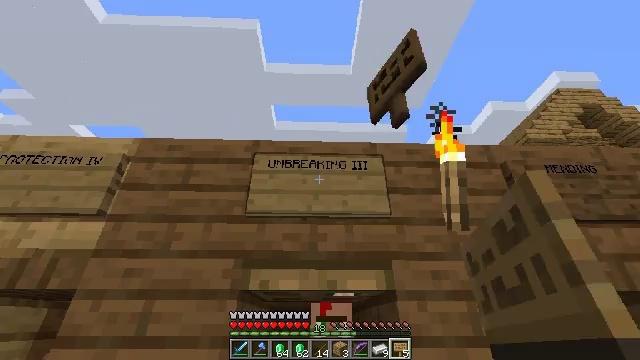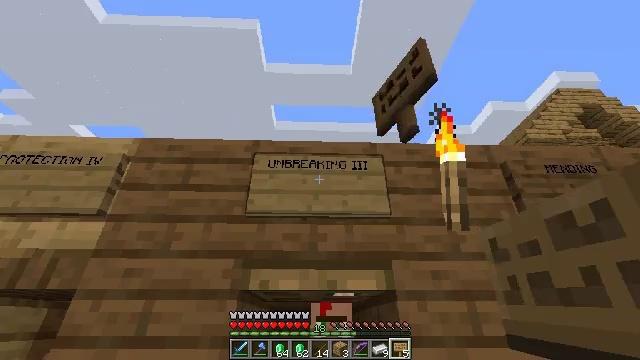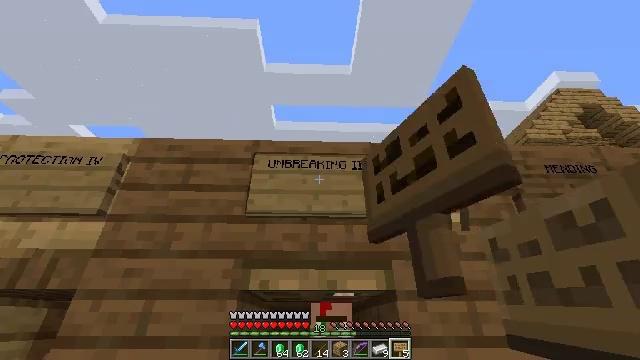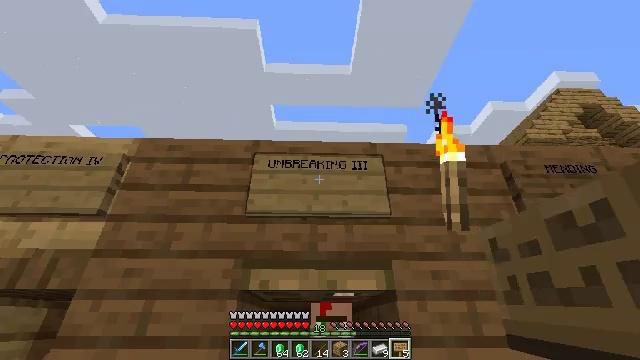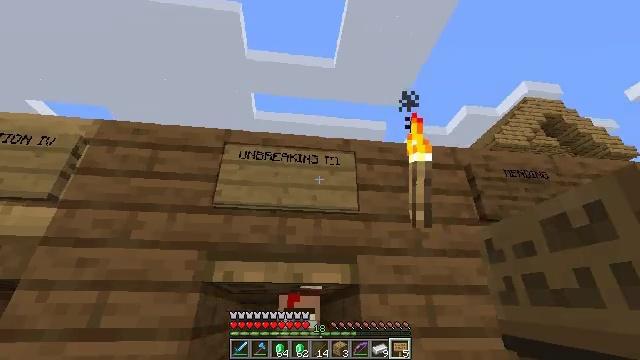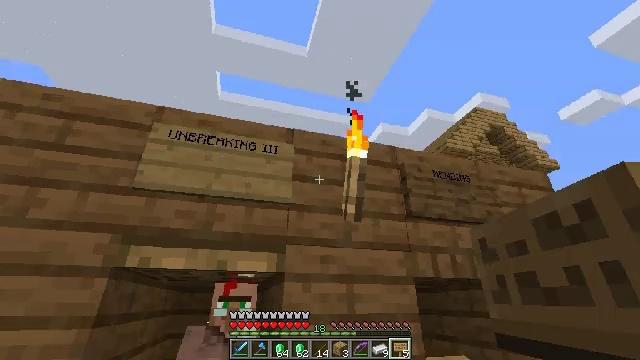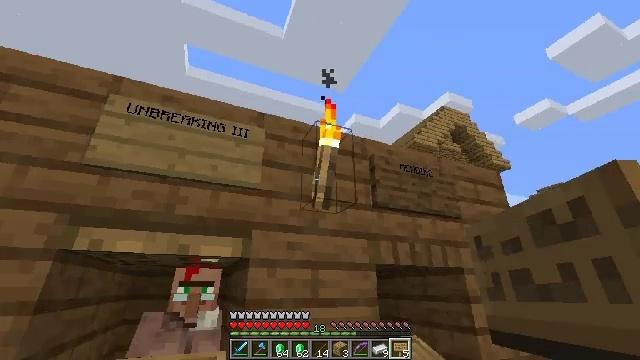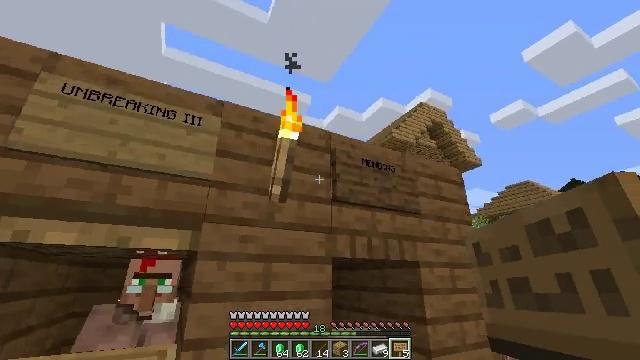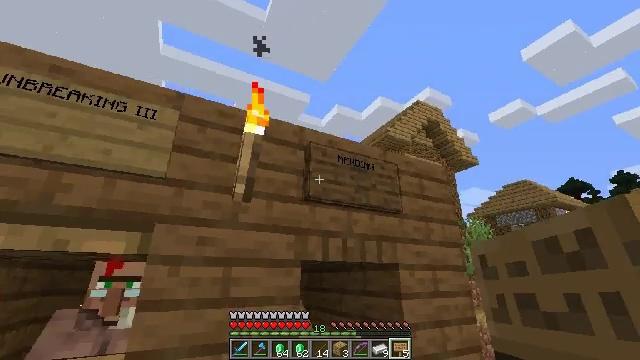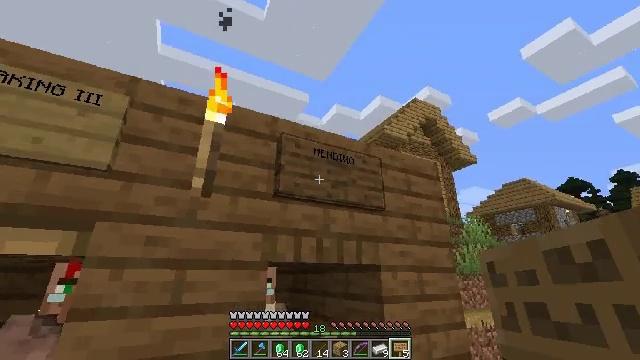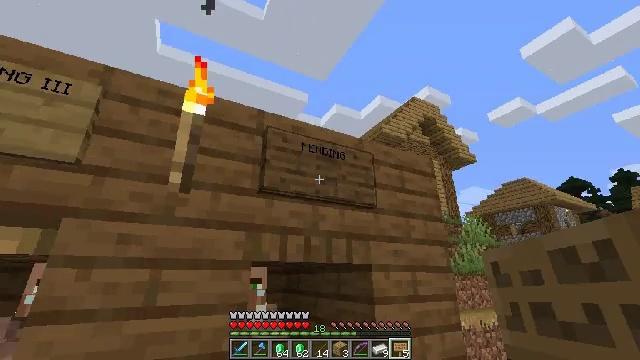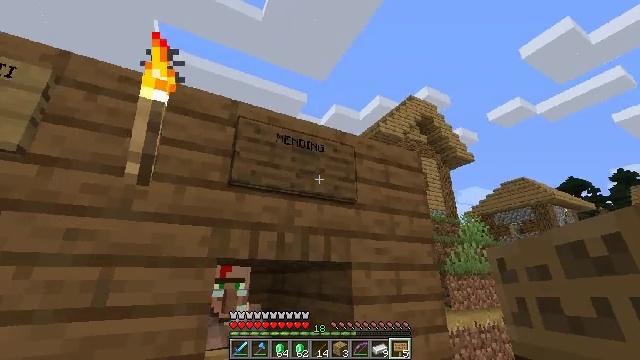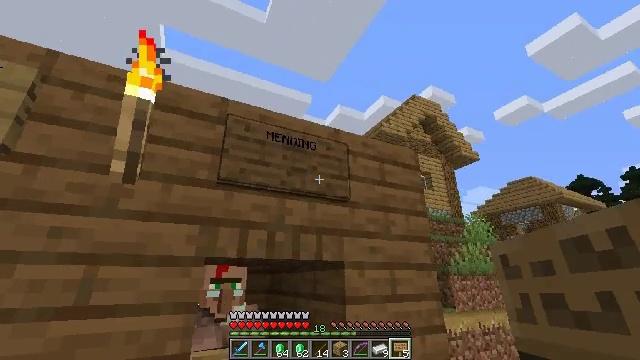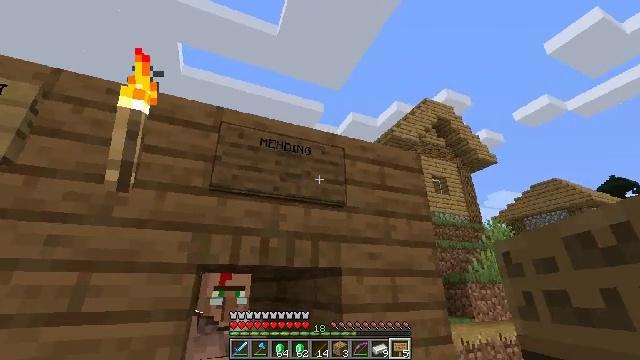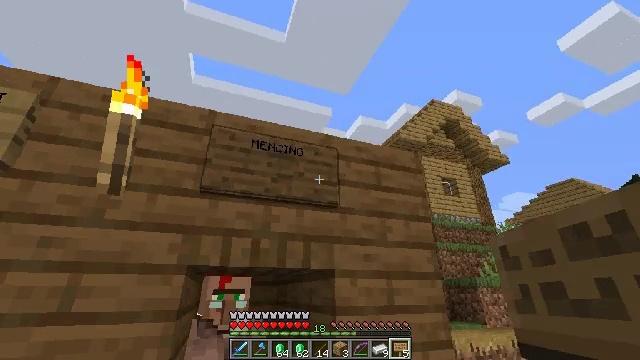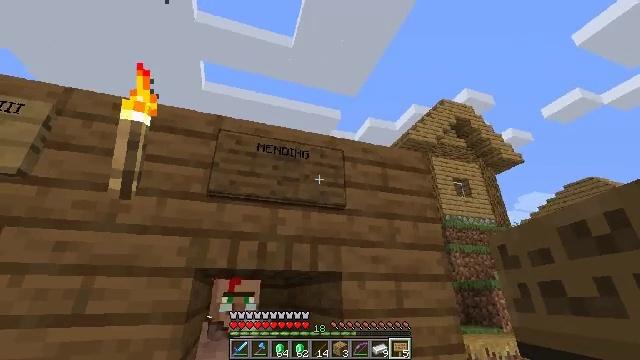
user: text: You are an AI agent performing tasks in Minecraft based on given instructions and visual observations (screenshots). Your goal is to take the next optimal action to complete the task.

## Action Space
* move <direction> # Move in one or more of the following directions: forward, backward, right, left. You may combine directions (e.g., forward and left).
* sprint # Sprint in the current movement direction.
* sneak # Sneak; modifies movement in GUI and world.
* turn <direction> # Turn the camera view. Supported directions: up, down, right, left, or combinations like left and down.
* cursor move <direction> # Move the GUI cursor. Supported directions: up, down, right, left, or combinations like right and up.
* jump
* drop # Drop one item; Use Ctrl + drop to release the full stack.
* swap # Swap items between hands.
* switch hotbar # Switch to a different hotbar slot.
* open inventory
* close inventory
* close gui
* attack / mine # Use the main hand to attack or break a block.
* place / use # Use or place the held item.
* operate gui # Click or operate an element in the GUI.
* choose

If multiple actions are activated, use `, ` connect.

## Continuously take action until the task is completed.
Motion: motion action
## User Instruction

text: Attack the spruce wall sign to remove it.
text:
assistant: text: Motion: no_op
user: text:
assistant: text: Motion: no_op
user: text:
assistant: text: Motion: no_op
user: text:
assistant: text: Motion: move right, turn right and down
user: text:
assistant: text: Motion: move right, turn right and down
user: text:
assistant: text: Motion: move right, turn right and down
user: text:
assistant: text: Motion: move forward and move right, turn right and down
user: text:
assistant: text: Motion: move forward and move right
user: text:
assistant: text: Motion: move forward and move right
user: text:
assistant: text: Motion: move forward and move right
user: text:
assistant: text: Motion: move right
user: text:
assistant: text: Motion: move right, turn left
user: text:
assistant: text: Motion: turn left and up
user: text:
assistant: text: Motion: turn left
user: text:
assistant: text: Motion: turn left
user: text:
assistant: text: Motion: no_op
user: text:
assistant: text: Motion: attack / mine
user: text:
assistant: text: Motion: turn left, attack / mine
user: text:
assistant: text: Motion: turn left, attack / mine
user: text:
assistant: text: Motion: turn left, attack / mine
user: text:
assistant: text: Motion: attack / mine
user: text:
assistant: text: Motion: attack / mine
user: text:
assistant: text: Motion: attack / mine
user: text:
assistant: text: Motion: attack / mine
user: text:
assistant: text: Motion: attack / mine
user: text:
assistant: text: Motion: attack / mine
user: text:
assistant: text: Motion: attack / mine
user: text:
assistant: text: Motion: turn left, attack / mine
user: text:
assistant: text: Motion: attack / mine
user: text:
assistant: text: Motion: attack / mine